Group 1:
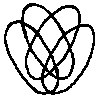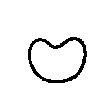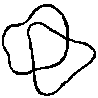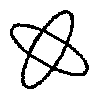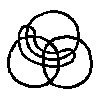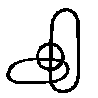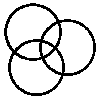
Group 2:
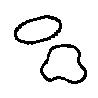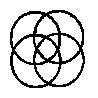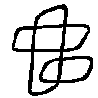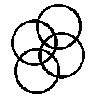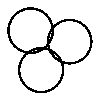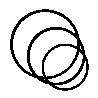
Rule separating the two groups: Shapes overlap in every possible way vs. not so.
Comments: Similar solution to BP1261, except overlaps do not have to be unique.
Author: Leo Crabbe